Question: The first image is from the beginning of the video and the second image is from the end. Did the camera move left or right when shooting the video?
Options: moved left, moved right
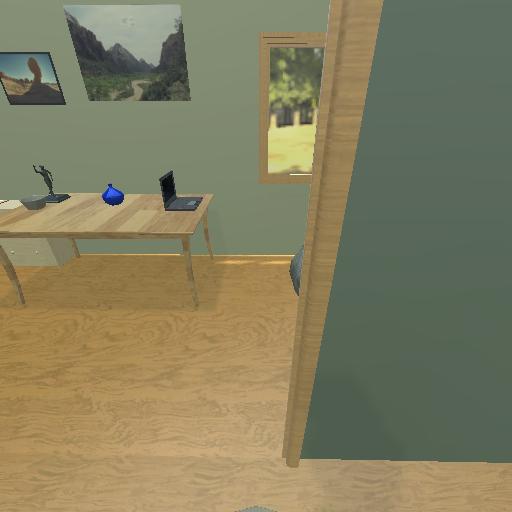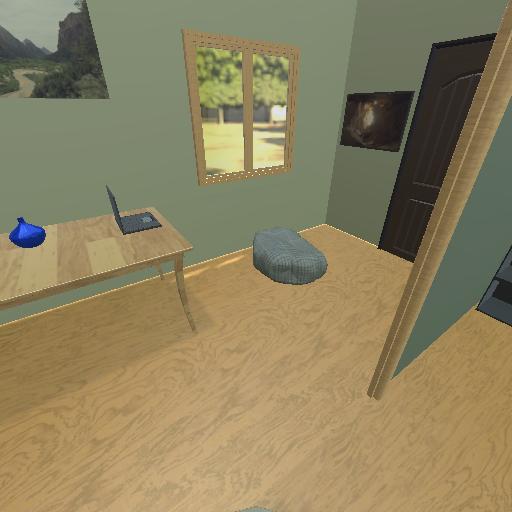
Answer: moved left